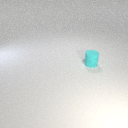
small cyan rubber cylinder